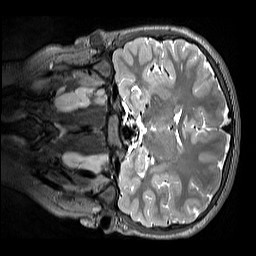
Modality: T2w
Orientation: coronal
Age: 13
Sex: male
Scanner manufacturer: siemens
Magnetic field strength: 3 T
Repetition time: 3.2 s
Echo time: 0.408 s